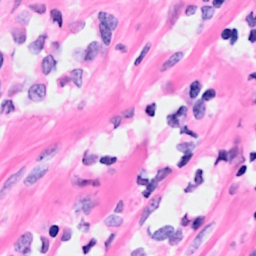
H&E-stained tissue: Breast